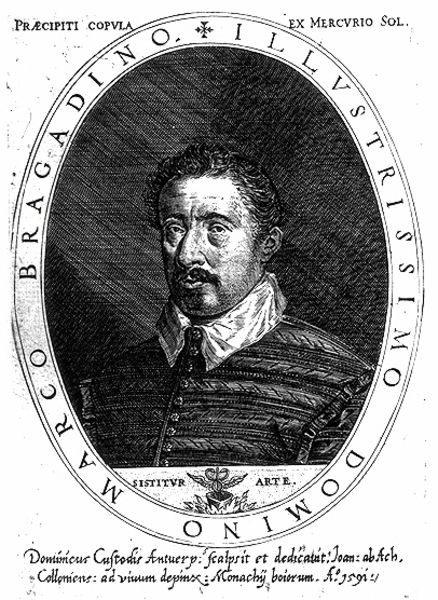
Titel: Bildnis des Marcus Bragadino
Künstler: Hans von Aachen
Institution: (Seriendruck)
Schlagwörter: dunkel, kopf, mann, schatten, weiß, blume, frisur, grau, haar, hintergrund, licht, mund, nase, ohr, schwarz, stirn, blick, rock, anzug, bart, jacke, schnurrbart, augen, falten, gesicht, kragen, mensch, bildnis, herr, portrait, porträt, haare, halbfigur, mantel, stoff, augenbrauen, lippen, ohren, renaissance, schulter, schultern, oval, rund, spanien, schrift, wangen, grafik, graphik, linien, kaiser, schnäuzer, inschrift, pupillen, wange, knöpfe, schnauzer, lider, medaillon, kreuz, druck, schraffur, radierung, stich, portait, schwarzweiß, text, mürrisch, jahr, wappen, portät, wams, skeptisch, oberlippenbart, grund, postkarte, sol, porträit, domino, legende, latein, lateinisch, umschrift, schriftband, antwerpen, kreuzschraffur, mediallon, schulten, schnuazbart, schnurbar, marco, copula, postkaret, bragadino, illustrissimo, kraen, oh, 1591, porträt latein, schnurrbart kragen, baar, ihr strapaziert mich, mercurio, sistitur arte, marco bragadino